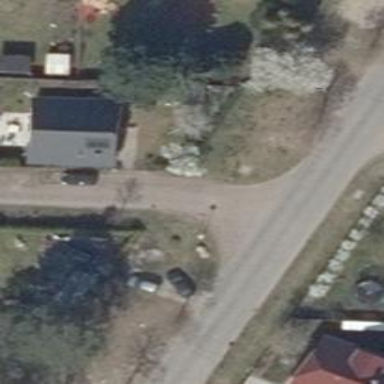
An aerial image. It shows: Driveway leading to service road.